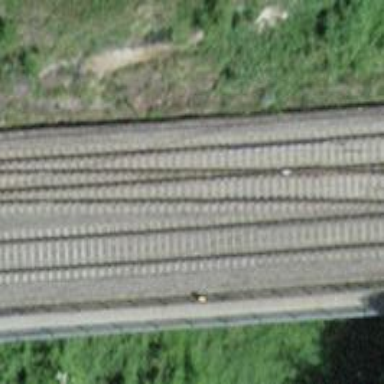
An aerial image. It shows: Single-track electrified railway with contact line.